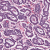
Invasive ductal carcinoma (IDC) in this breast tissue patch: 1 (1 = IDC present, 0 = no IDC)